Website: macys
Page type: customer-info-address
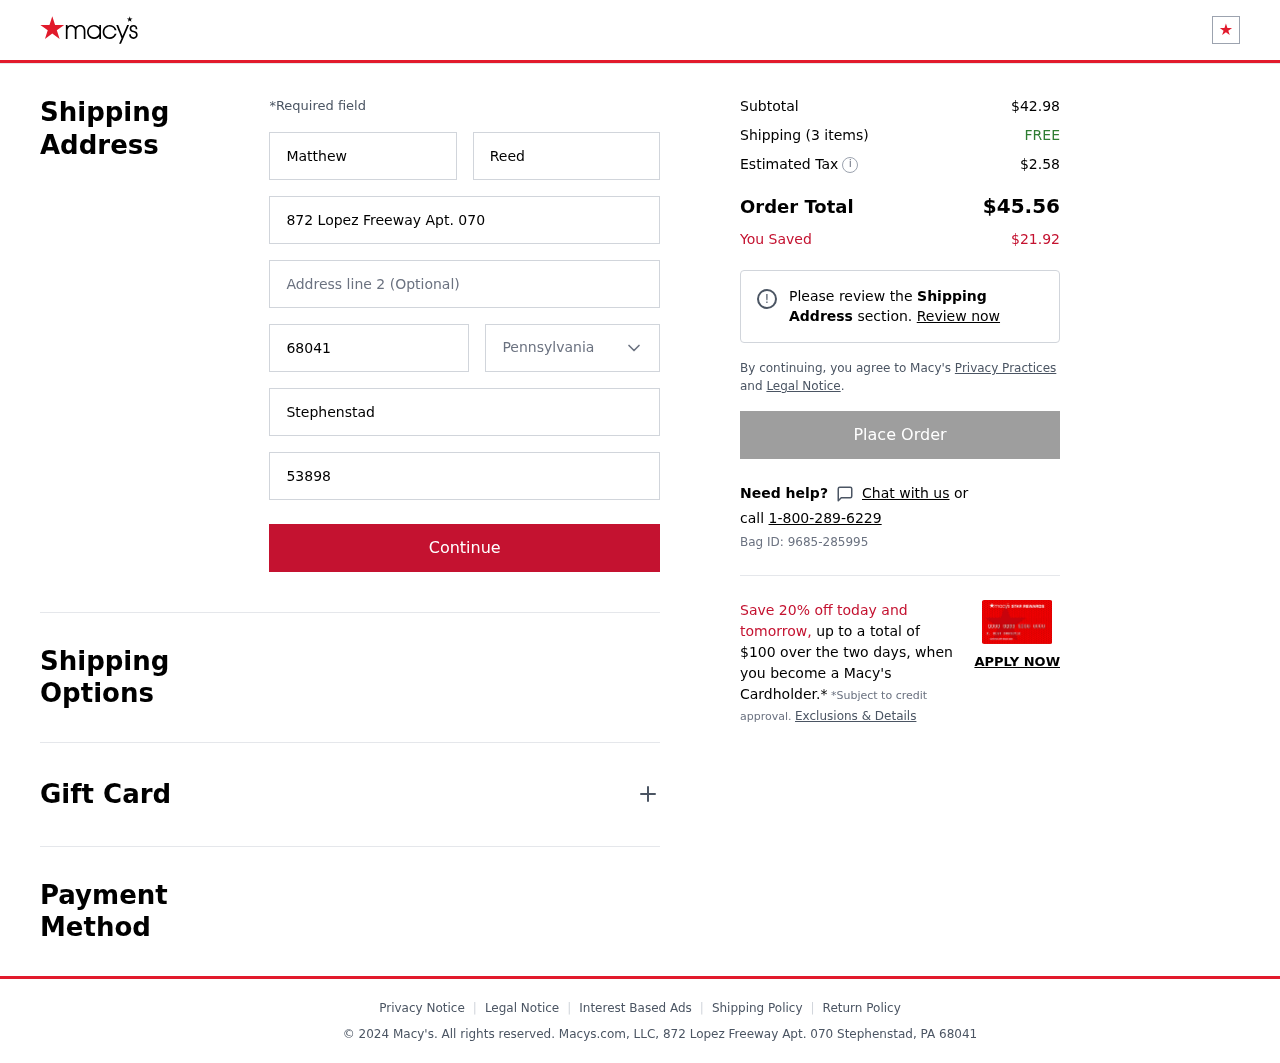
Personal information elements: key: PII_CITY
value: Stephenstad
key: PII_FIRSTNAME
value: Matthew
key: PII_LASTNAME
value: Reed
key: PII_PHONE
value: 5389823979
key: PII_POSTCODE
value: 68041
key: PII_STATE
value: Pennsylvania
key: PII_STREET
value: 872 Lopez Freeway Apt. 070
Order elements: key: ORDER_SUBTOTAL
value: $42.98
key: ORDER_NUM_ITEMS
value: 3
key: ORDER_SHIPPING_COST
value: FREE
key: ORDER_TAX
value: $2.58
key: ORDER_TOTAL
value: $45.56
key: ORDER_SAVINGS
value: $21.92
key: ORDER_BAG_ID
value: Bag ID: 9685-285995